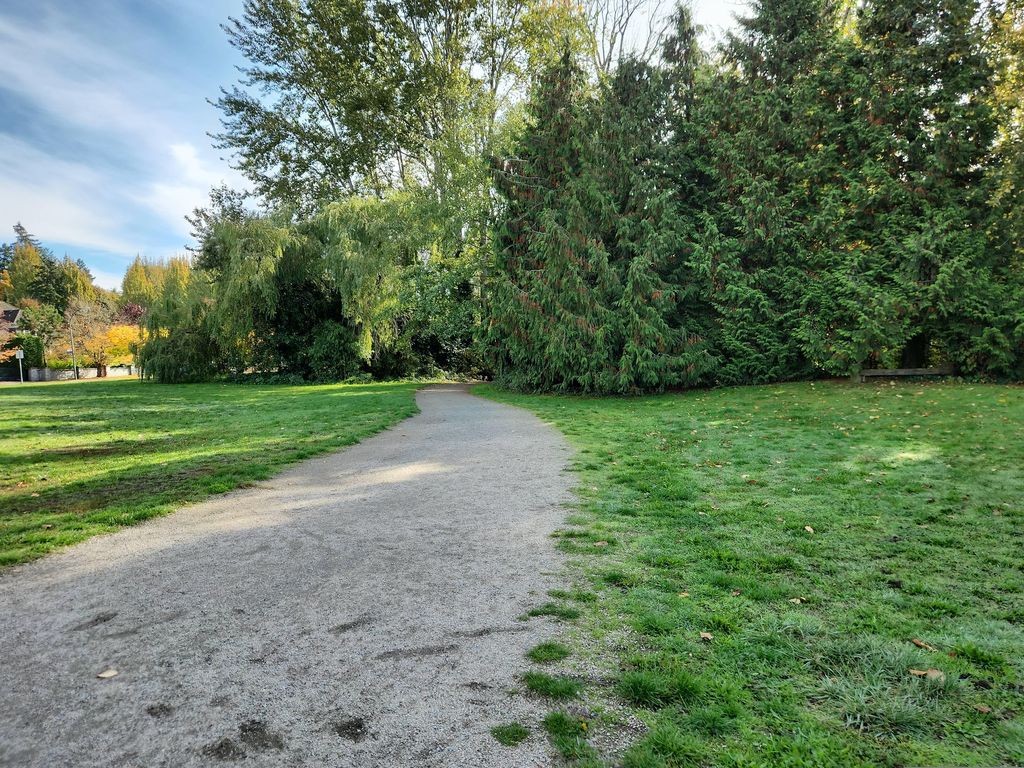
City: vancouver